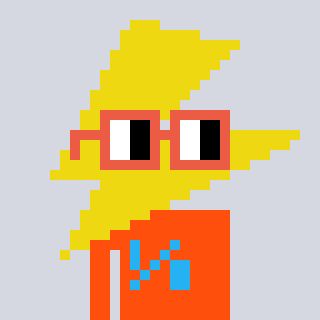
a pixel art character with square orange glasses, a lightning bolt-shaped head and a orange-colored body on a cool background